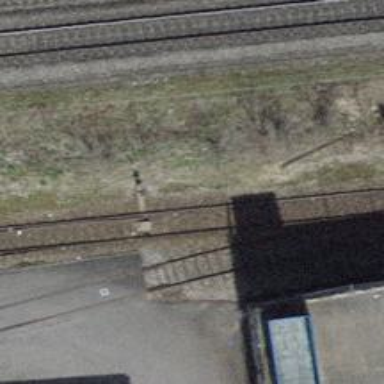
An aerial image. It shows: Railway switch.